Question: I ran
'''
sbt gen-idea
'''
And then I opened the newly created IJ project. Syntax highlighting is working fine - a good sign. But there are a handful of errors occurring:
'''
C:pps\incubator-spark\core\src\main\scala\orgpache\spark\executor\MesosExecutorBackend.scala
Error:(256, 35) type mismatch;
found : org.apache.mesos.protobuf.ByteString
required: com.google.protobuf.ByteString
.setData(ByteString.copyFrom(task.serializedTask))
^
Error:(119, 35) type mismatch;
found : org.apache.mesos.protobuf.ByteString
required: com.google.protobuf.ByteString
.setData(ByteString.copyFrom(createExecArg()))
^
C:pps\incubator-spark\core\src\main\scala\orgpache\spark\scheduler\cluster\mesos\MesosSchedulerBackend.scala
Error:(44, 35) type mismatch;
found : org.apache.mesos.protobuf.ByteString
required: com.google.protobuf.ByteString
.setData(ByteString.copyFrom(data))
^
'''
Note that the build IS working on the command line via
'''
sbt compile
'''
Anyone out there building Spark with Intellij have any suggestions?

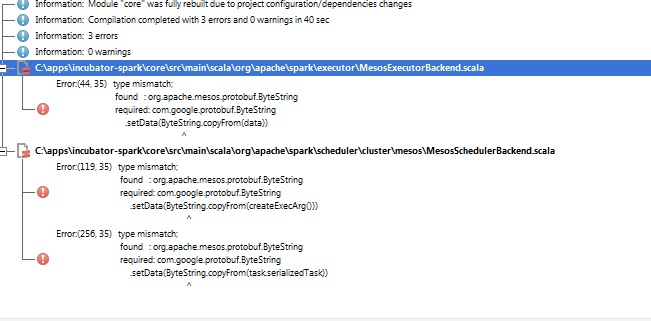
Answer: The spark mailing list provided an answer/workaround: the mesos-1.8.jar should be manually removed from IJ. The mesos-1.8-shared.jar is the correct one and should be retained).